Field crop: tomato
Growth stage: 1
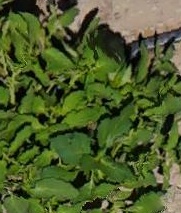
Species: tomato